Question: I need a bit of help/direction as to how to write an SQL query using the following information:

The Question is:
> The manager would like to see all uf the cars currently in
the showroom and their price, in the following form: [Make] [Model] -
PS[Price] e.g. "VW GOLF - 3000". Write a SQL query to satisfy this
request.
__
I've broken it down into how I think it needs to work-
- - Then it needs to display the model of the car from the Car table2,5,8 = fiesta, golf and 307- Once the Name has been found, it checks the ParentCarID to see what the make isford, VW and peugeot
The make and model are then displayed alongside the price making the result of the query:
'''
CarID Model Make Price
2 Fiesta Ford 4000
5 Golf VW 3000
8 307 Peugeot 5000
'''
_
After watching and reading a lot about various queries I think that I need to use a relational query or a query with a join, i'd appreciate any help a lot :)
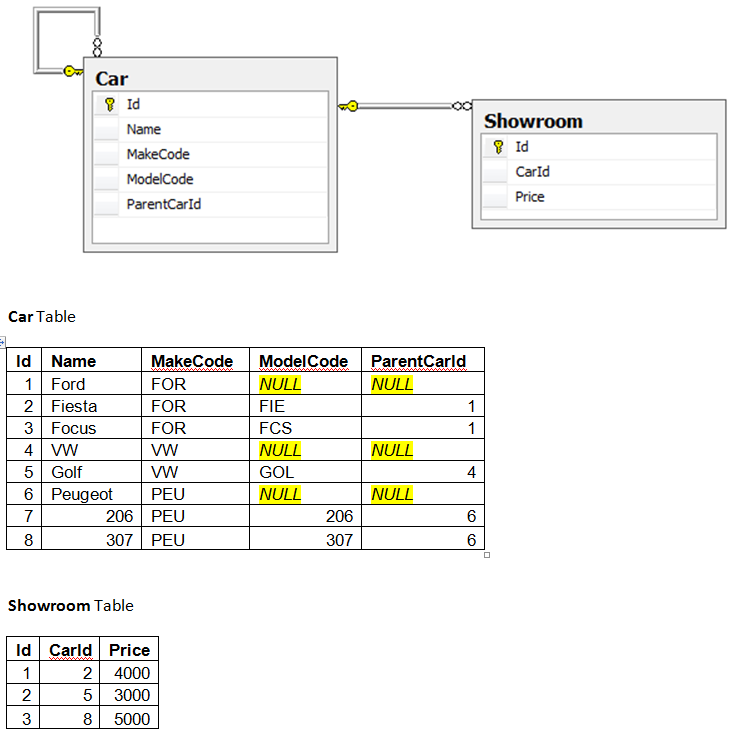
Answer: You can get the make and model by joining the table onto itself via the parentID:
'''
SELECT * FROM tableA
JOIN tableB ON tableA.ID = tableB.parentID
'''
Then you just need to join the prices from the showroom table:
'''
SELECT Model.ID, Make.Name, Model.Name, S.Price FROM car Make
JOIN car Model ON Make.id = Model.parentCarID
JOIN showroom S ON Model.ID = S.CarID
'''